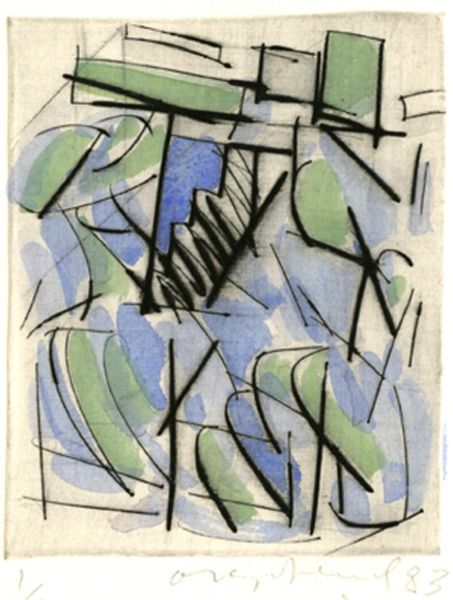
Titel: No. 648, No. 648
Künstler: Oleg Kudriashov
Standort: Amherst (Massachusetts, USA)
Institution: Mead Art Museum, Amherst College
Schlagwörter: blue, people, black, green, modern, print, drawing, paper, color, pen, abstract, ink, watercolor, geometric, rectangles, lines, motion, clue, wash, lithograph, minimal, scribble, but, 648, rectanle, malincony